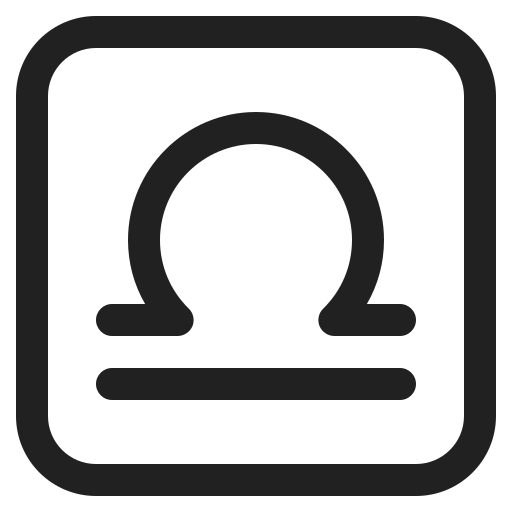
libra high contrast